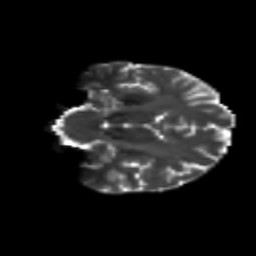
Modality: T2w
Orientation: coronal
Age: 29
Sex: female
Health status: healthy
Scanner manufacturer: siemens
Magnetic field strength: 3 T
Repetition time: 8.6 s
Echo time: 0.095 s